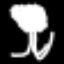
Label: palm tree